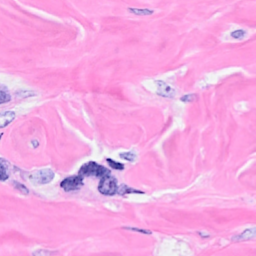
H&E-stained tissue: Breast